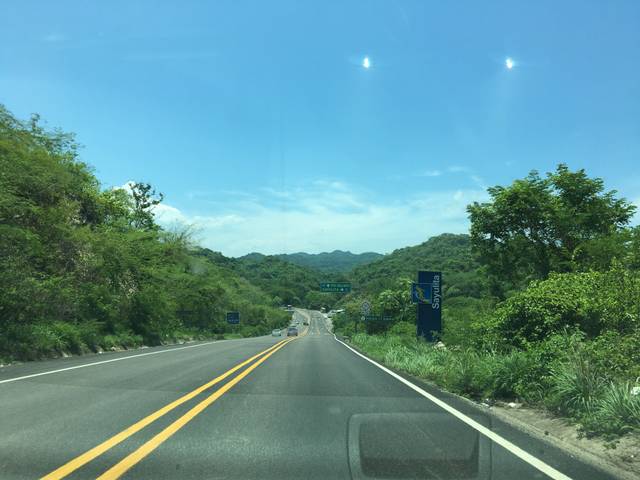
Region: Mexico
Coordinates: 20.866, -105.426